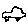
Label: car